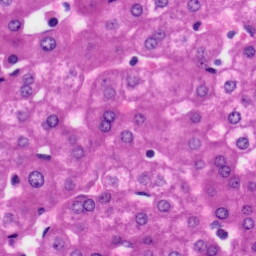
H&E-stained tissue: Liver